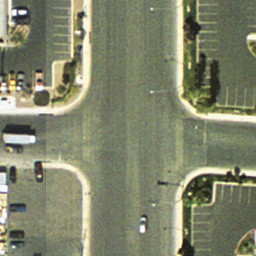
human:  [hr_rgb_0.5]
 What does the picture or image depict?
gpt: intersection